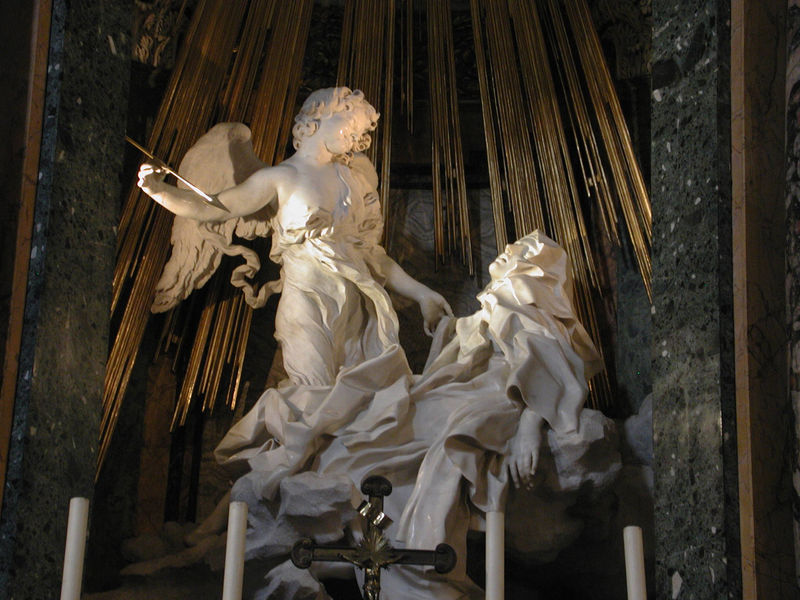
Titel: Die Verzückung der hl. Theresa von Avila in der Capella Cornaro
Künstler: Giovanni Lorenzo Bernini
Standort: Rom, S. Maria della Vittoria (EU - I - Latium)
Schlagwörter: flügel, gott, sitzen, brust, frau, kleid, marmor, weiss, falten, stein, kirche, sonne, gold, mantel, stoff, locken, engel, putte, skulptur, statue, lächeln, liebe, kopftuch, kerze, kerzen, faltenwurf, plastik, fotografie, sonnenstrahl, kreuz, strahlen, ekstase, kruzifix, töten, amor, heilig, maria, madonna, pfeil, verzückung, michael, leonardo da vinci, raffael, passion, negel, verzückt, theresa, ngel, engel pfeil, falten marmor plastik, kerzen kreuz